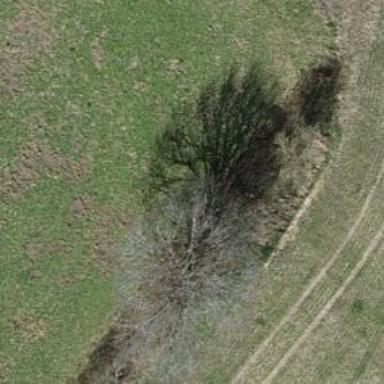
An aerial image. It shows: Single tag "natural: tree."